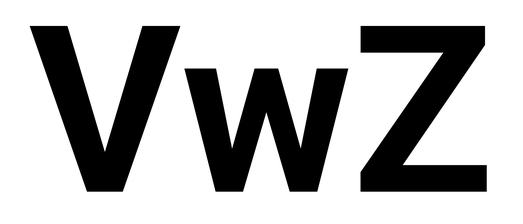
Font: Roboto_Bold